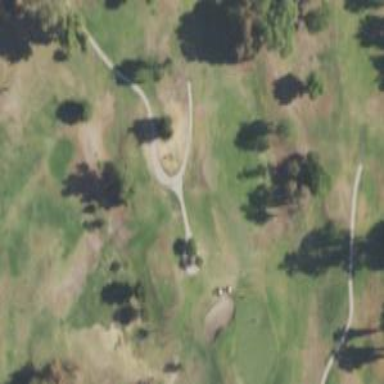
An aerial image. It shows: Path for both road and golf.